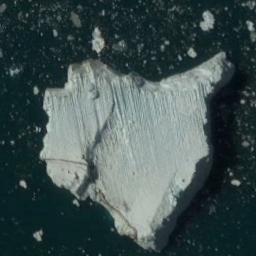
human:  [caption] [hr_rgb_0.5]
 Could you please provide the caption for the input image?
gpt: There is a big ice and many small ice on the deep green sea .

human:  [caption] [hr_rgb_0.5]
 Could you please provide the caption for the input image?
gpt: An ice hummock floats in the blue sea and there are a lot of small pieces of sea ice nearby .

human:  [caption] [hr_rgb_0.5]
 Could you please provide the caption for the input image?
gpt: An oversized piece of ice and small pieces of ice surrounding it float on the blue sea .

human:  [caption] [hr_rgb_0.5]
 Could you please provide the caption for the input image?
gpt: The sea is surrounded by sea ice .

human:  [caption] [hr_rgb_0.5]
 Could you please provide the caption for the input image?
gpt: There are many small pieces of sea ice and a larger one .